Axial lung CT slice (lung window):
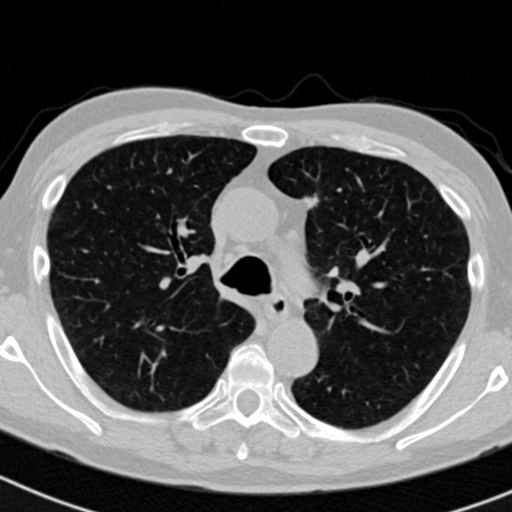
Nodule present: yes
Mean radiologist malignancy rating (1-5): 3.5